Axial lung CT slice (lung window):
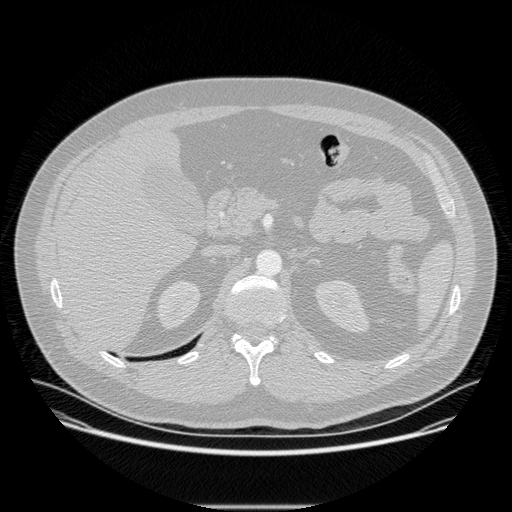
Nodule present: no